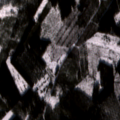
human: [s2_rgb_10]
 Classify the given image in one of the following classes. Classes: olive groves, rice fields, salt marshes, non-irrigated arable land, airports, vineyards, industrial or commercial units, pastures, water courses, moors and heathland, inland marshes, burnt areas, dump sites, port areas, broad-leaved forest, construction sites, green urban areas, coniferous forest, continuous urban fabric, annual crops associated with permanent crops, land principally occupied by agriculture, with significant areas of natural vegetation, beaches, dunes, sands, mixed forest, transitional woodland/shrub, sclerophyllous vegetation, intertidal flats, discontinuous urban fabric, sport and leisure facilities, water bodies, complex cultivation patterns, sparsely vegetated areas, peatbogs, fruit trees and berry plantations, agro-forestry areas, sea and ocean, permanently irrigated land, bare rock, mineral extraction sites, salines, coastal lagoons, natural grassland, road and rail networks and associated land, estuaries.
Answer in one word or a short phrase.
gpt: non-irrigated arable land, coniferous forest, mixed forest, transitional woodland/shrub